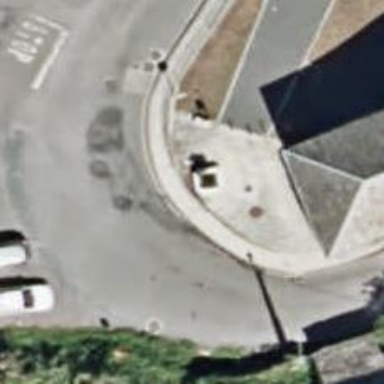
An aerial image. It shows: Bollard barrier.